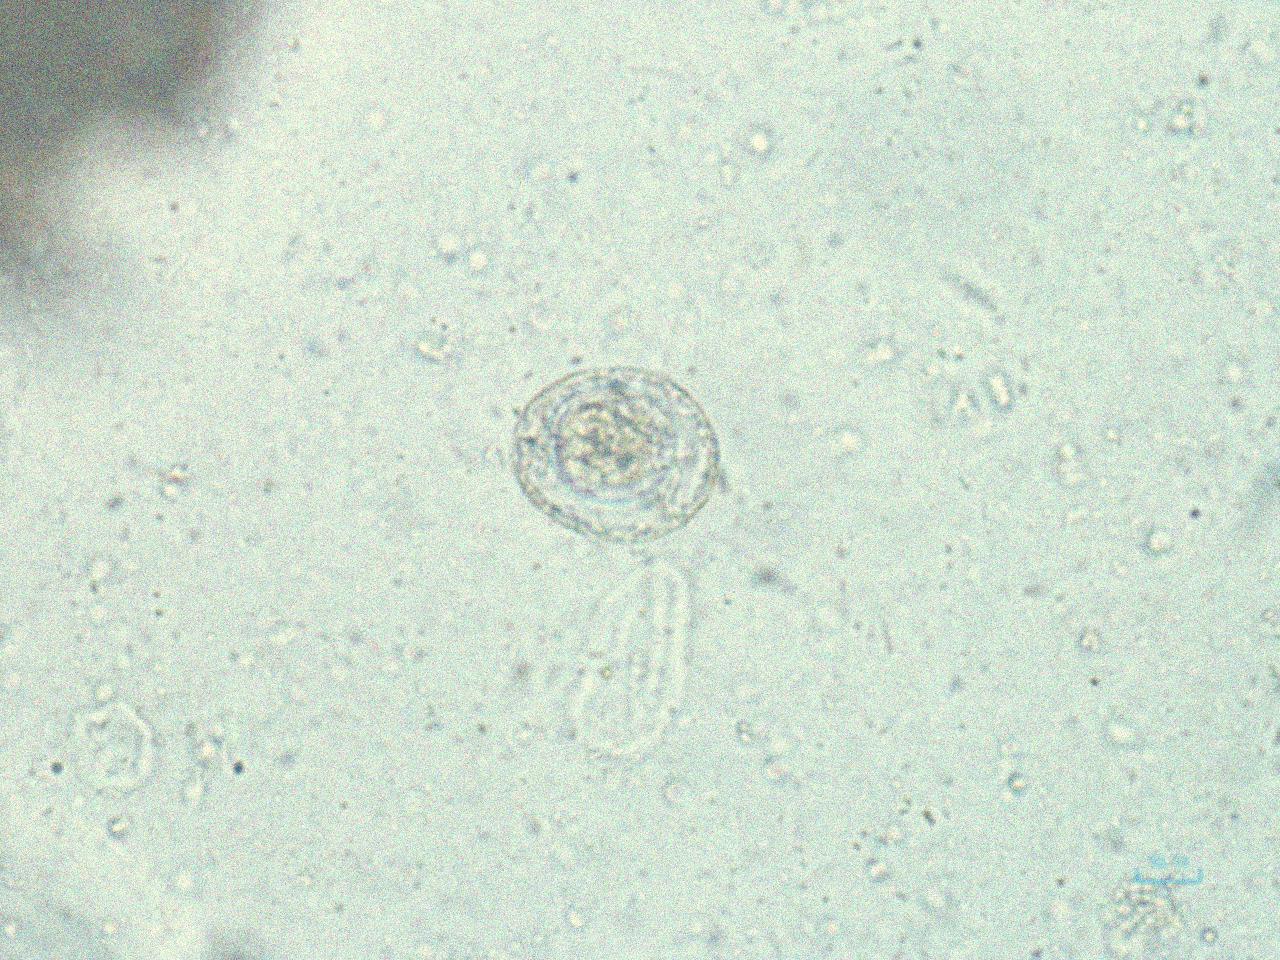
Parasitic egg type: Hymenolepis nana